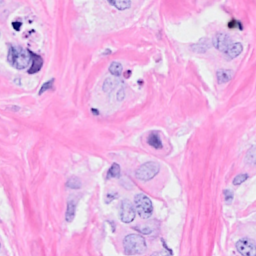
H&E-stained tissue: Breast